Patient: sex M, age 64
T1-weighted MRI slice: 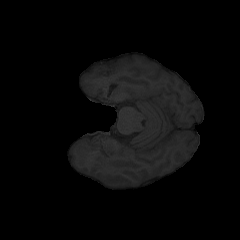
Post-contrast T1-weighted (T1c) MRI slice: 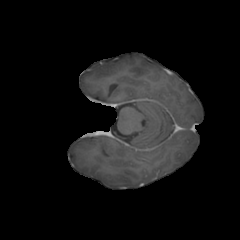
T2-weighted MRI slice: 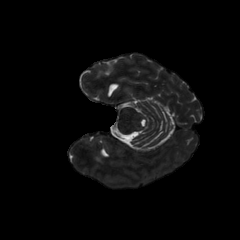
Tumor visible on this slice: yes
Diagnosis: Astrocytoma, IDH-mutant
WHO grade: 3